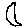
Label: moon